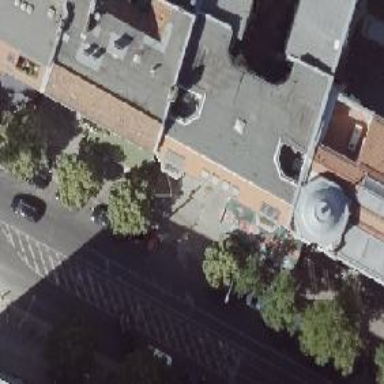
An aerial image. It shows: Restaurant.